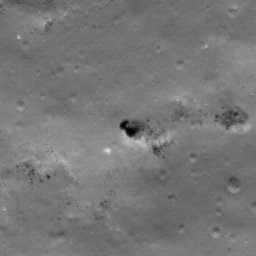
Pit: Lalande 1
Host crater: Lalande
Host type: impact_melt
Lunar coordinates: latitude -4.458, longitude 351.467